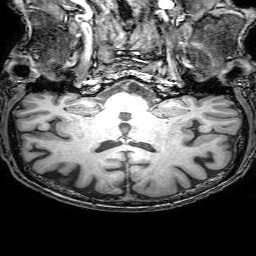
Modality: T1w
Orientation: sagittal
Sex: male
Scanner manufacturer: philips
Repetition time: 0.008204 s
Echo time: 0.00376 s